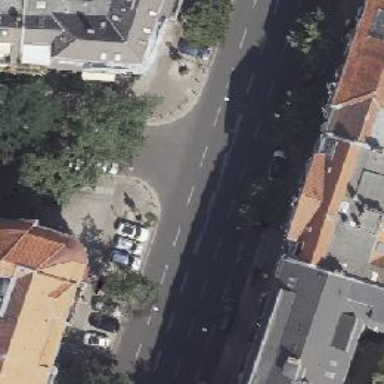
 there is perpendicular parking lane also on the street."